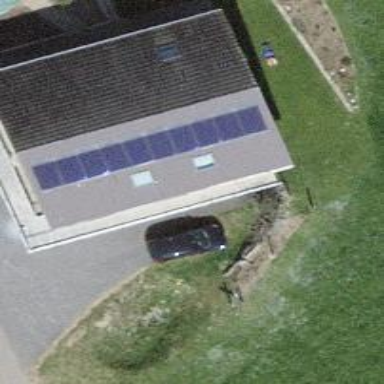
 consisting of solar photovoltaic panels."